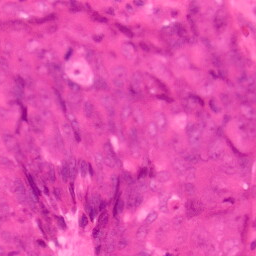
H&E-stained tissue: Colon